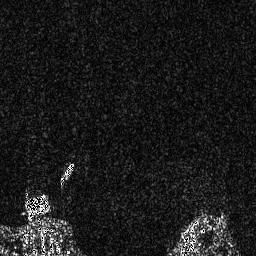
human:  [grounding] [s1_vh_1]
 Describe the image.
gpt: In the satellite image, there is  <ref>1 small ship </ref> <box>[[22, 62, 28, 72, 0]]</box> located at left.